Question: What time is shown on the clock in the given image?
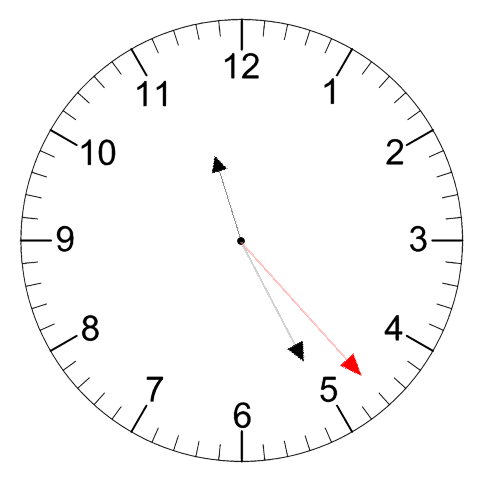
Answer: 11:25:23